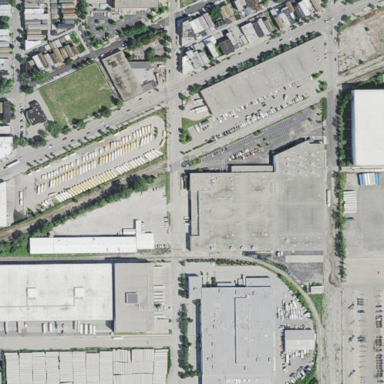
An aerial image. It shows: Industrial building.